Question: When I add background image to an input, its border changed too.

So now my button looks different from other.
How can I make them look the same?
Here is the JsFriddle for this problem
<URL>
But basically it is
'''
<input id='one' value='One'/>
<br/>
<input id='two' value='Two'/>
'''
and
'''
input {
text-align: right
}
#two {
background-image: url(http://www.dhtmlgoodies.com/tips-and-tricks/input-with-background/images/magnifying-glass.gif);
background-repeat: no-repeat;
}
'''
Thanks you all in advance.
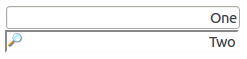
Answer: To maintain the default input style, set the 'border-width' and 'border-style' for the inputs explicitly. This works in Chrome and IE - in Firefox it changes the border color slightly from default, but the style is consistent across all text inputs. This gets you 90% of the result you want.
- <URL>
'''
input {
border-width: 1px;
border-style: inset outset outset inset;
/*
Seems to be most browsers default (tested on Windows)
*/
}
'''
The <URL> may be useful to you.
---
You can also set your own border on inputs for a consistent look across browsers and operating systems.
<URL>
'''
input {
text-align: right;
border: solid 1px #ADA9A5;
border-radius: 3px;
padding: 5px;
margin: 10px;
}
'''
Also, position your background with 'background-position' to compensate for the inputs padding.
'''
#two {
background-position: 5px;
}
'''